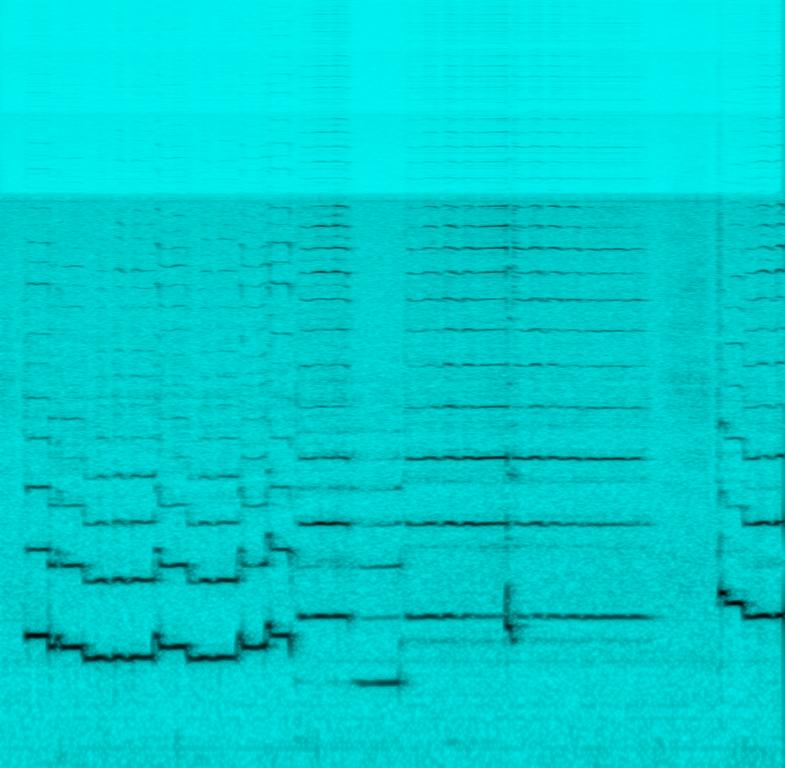
This song is played on the bamboo flute. The melody is simple and traditional. The sound is tremulous. There are no other instruments in this song. There are no voices in this song. This song can be played in a children's kung fu animation movie.